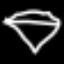
Label: diamond